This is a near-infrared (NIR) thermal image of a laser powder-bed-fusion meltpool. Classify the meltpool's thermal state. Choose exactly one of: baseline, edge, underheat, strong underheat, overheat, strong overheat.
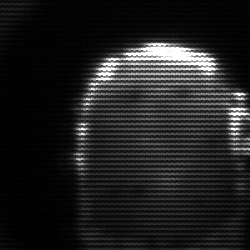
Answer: baseline